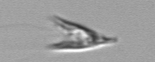
Label: Chrysochromulina_lanceolata